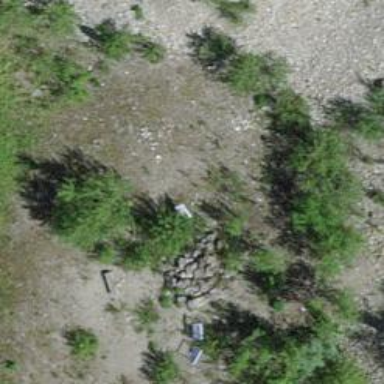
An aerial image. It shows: Archaeological site with historical significance.